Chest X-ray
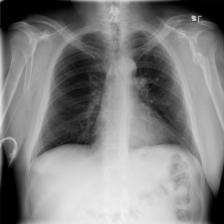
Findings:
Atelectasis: negative
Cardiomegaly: negative
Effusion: negative
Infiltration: negative
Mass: negative
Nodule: negative
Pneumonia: negative
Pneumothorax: negative
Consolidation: negative
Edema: negative
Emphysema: negative
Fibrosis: negative
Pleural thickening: negative
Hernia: negative